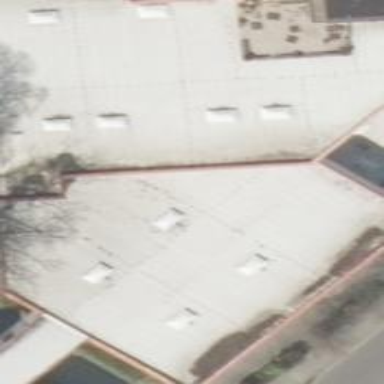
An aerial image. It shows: Commercial building with furniture shop.